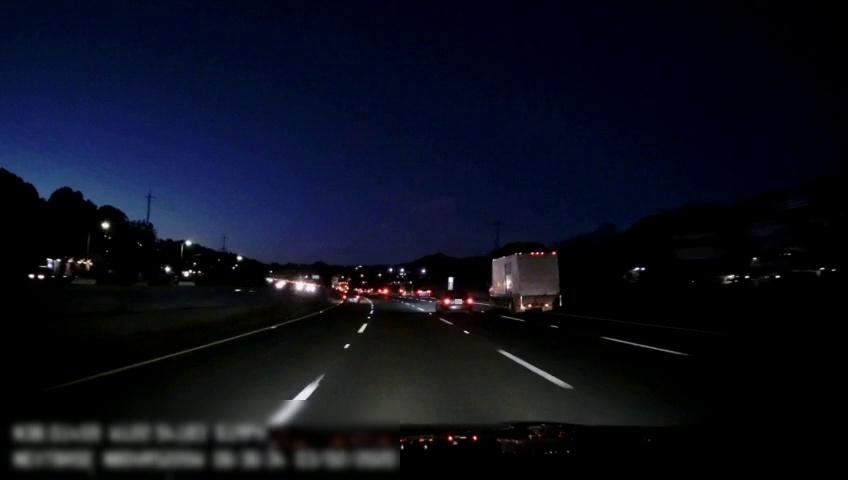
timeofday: Night
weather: Other
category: Drivable Space
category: Vehicles | Car
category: Vehicles | Truck
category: Vehicles | SUV
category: Vehicles | Car
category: Vehicles | Car
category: Vehicles | SUV
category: Lanes | Alternate Lane
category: Lanes | Current Lane
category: Lanes | Current Lane
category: Lanes | Alternate Lane
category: Lanes | Alternate Lane